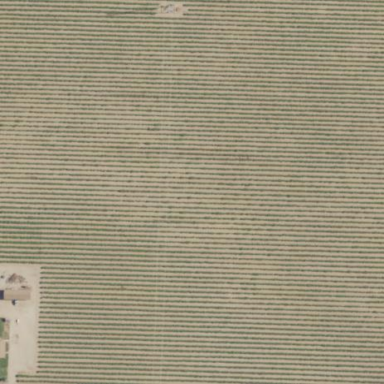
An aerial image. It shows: Vineyard.